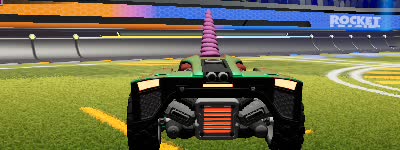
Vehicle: breakout